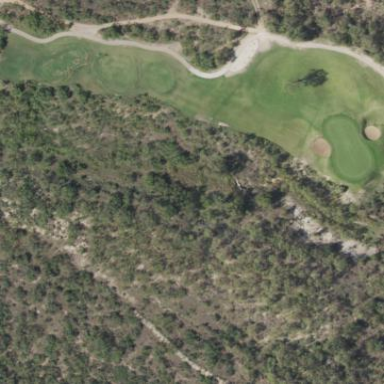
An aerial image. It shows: Golf rough area.